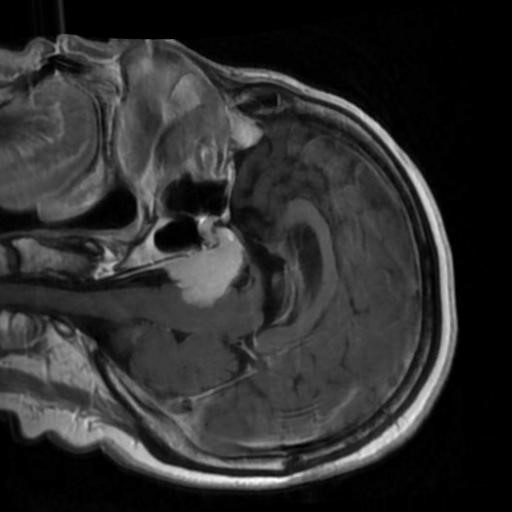
Label: brain_menin